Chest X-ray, PA view. Patient: 48 years old, sex M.
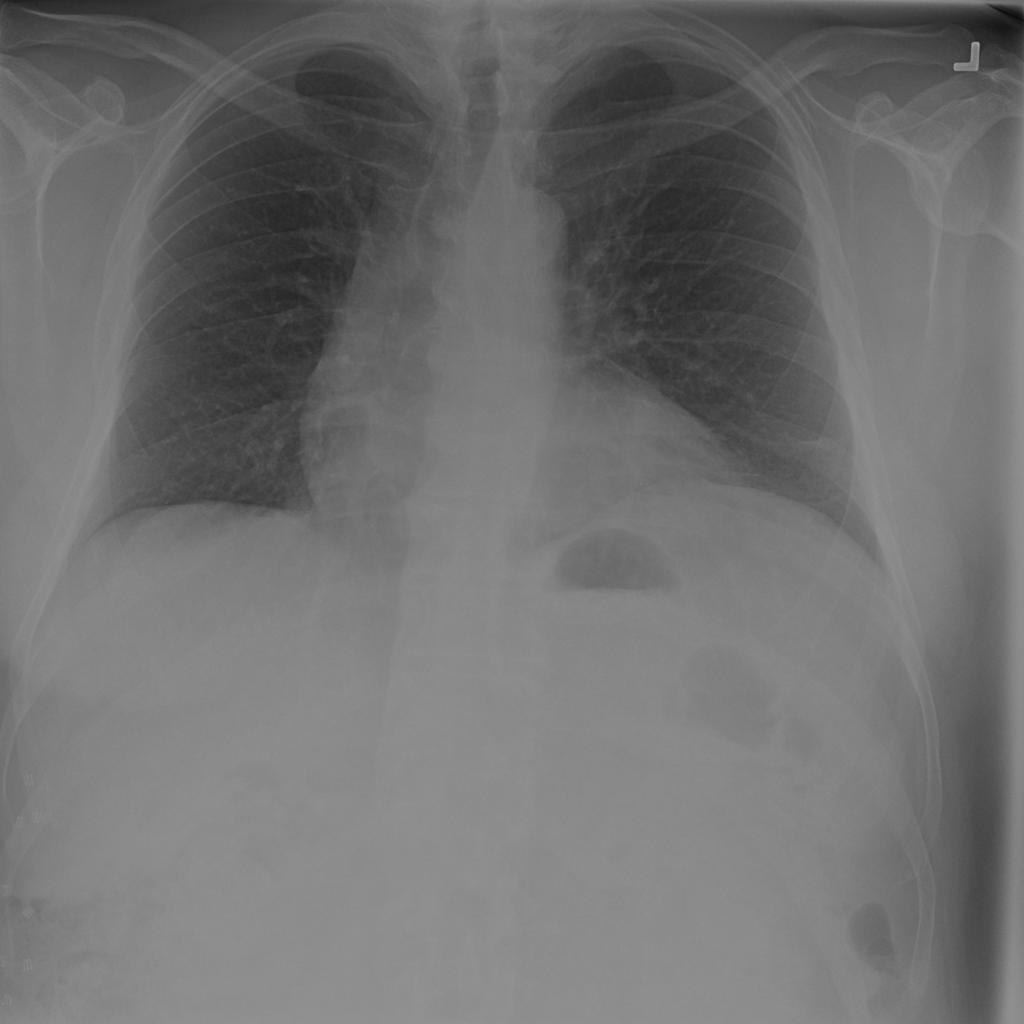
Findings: Cardiomegaly